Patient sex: M
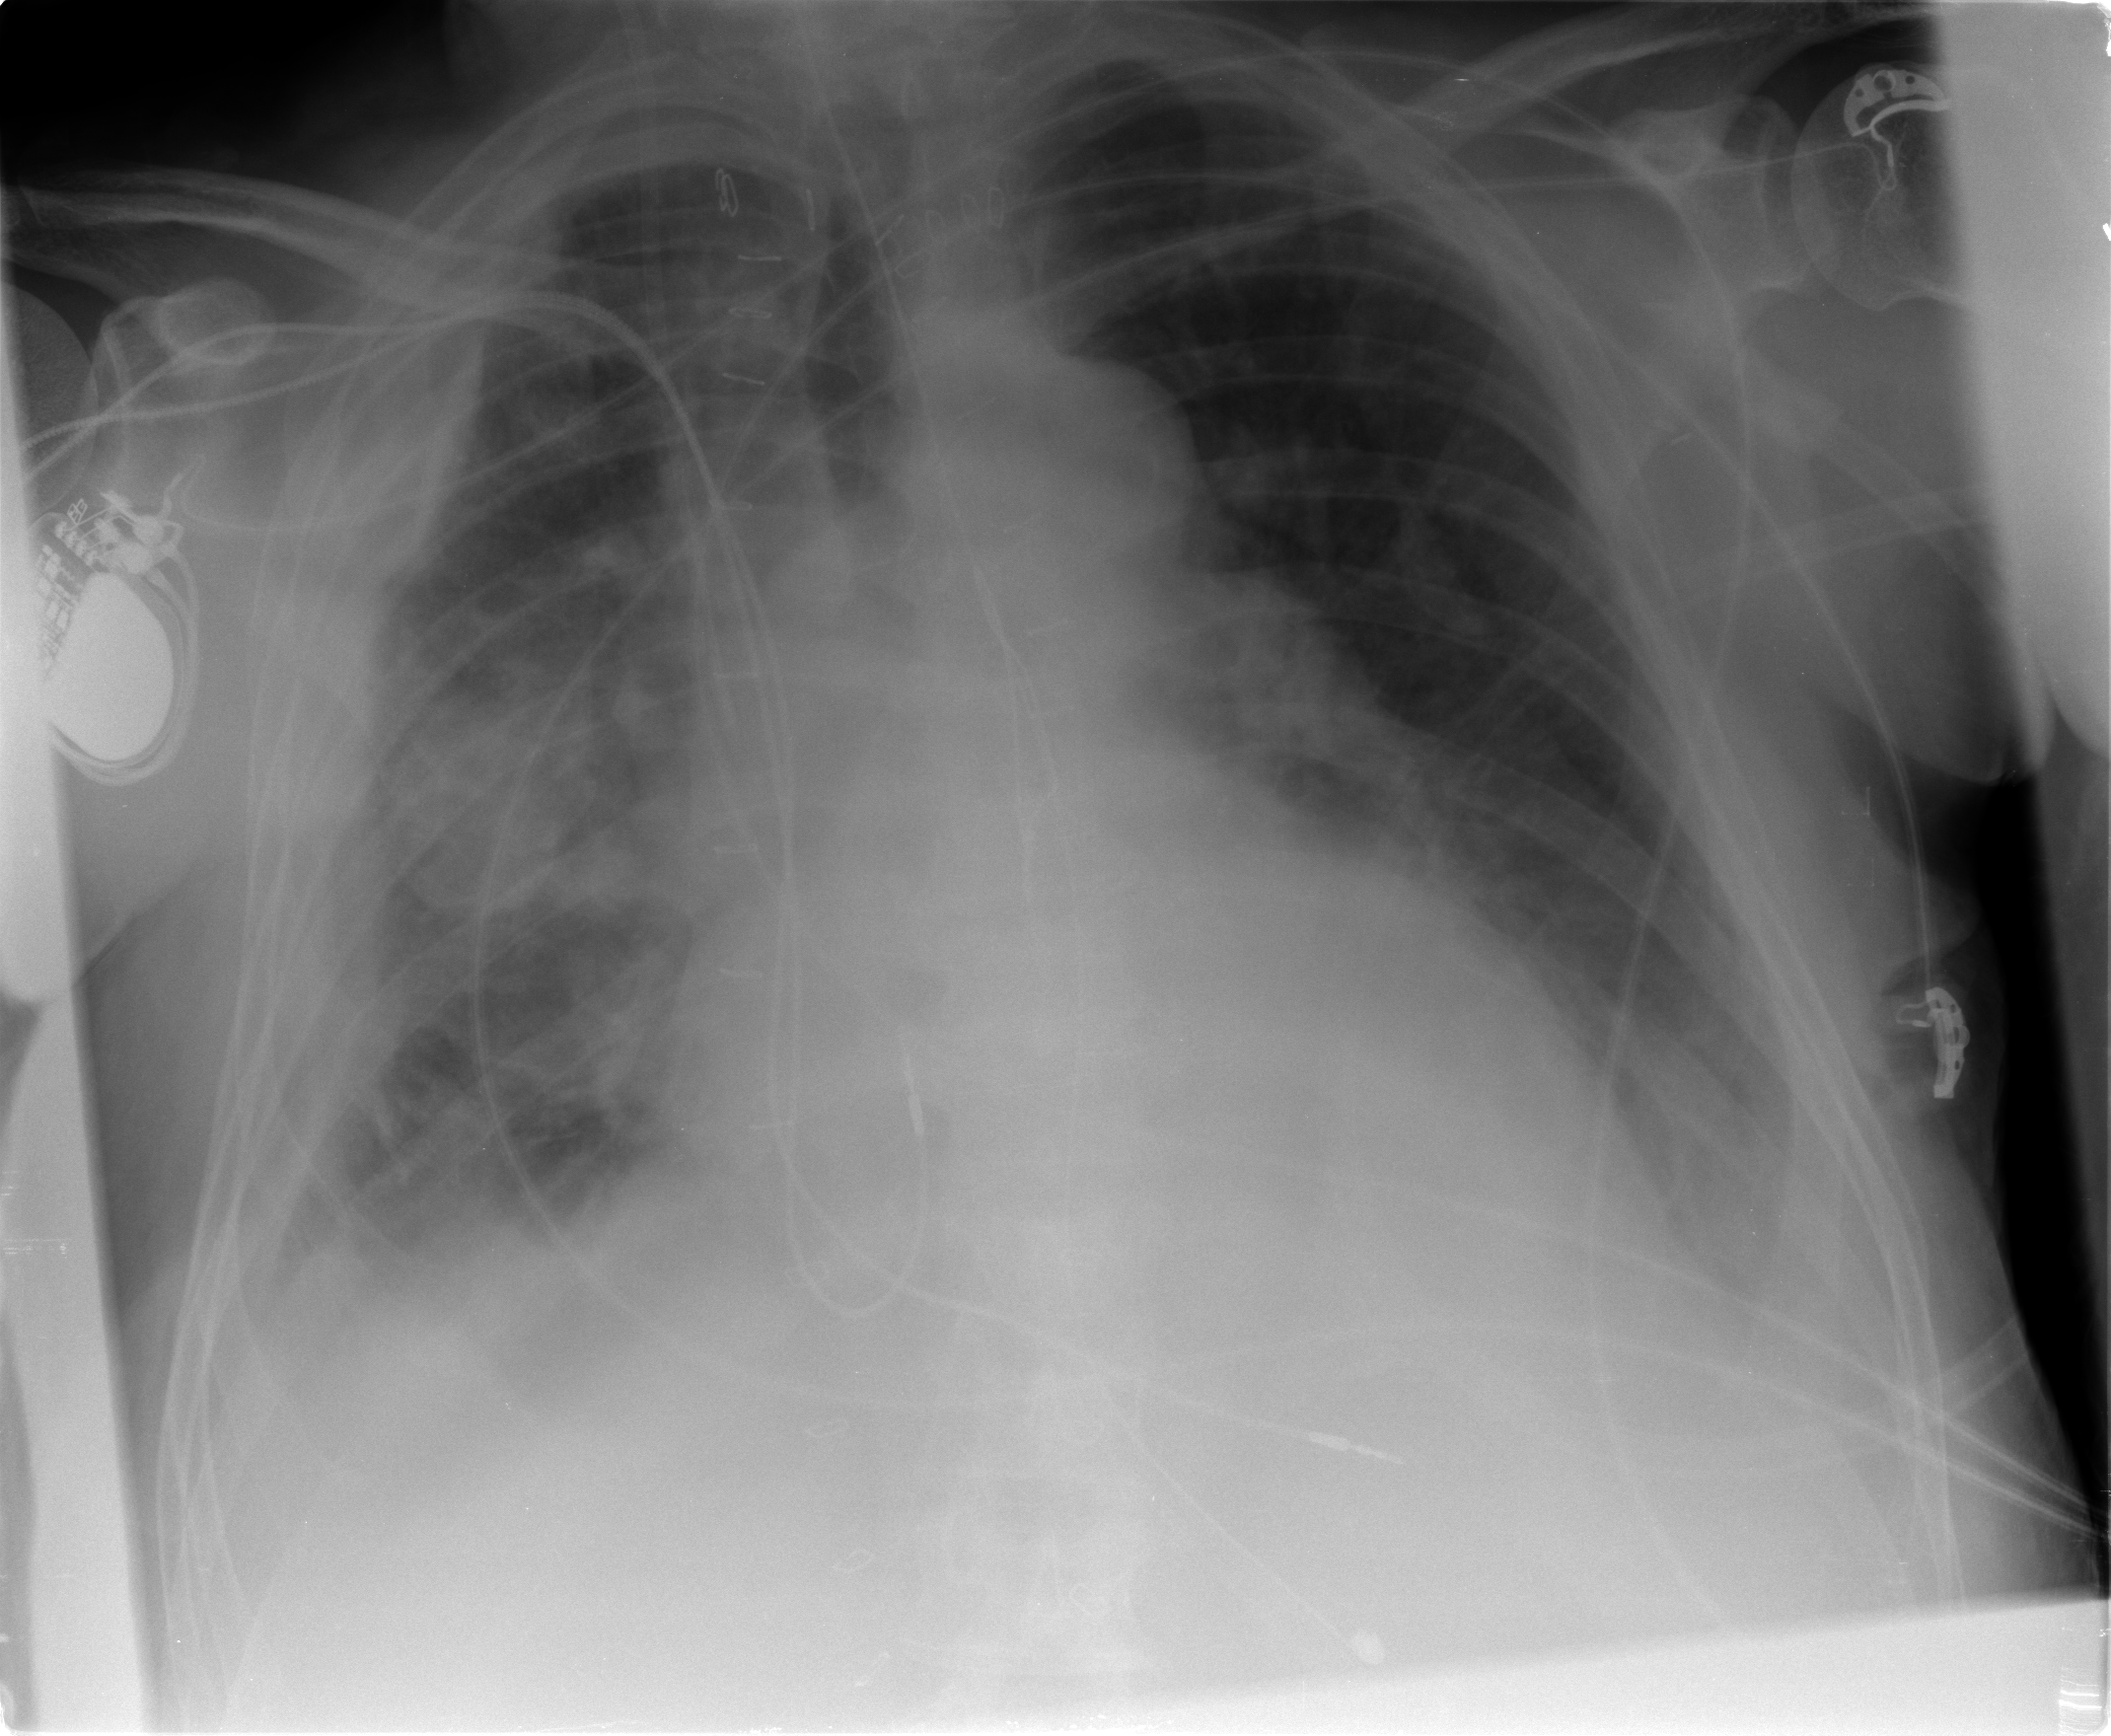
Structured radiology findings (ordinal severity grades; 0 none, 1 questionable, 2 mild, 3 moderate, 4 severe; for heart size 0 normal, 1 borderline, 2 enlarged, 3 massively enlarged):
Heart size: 2
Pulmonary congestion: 2
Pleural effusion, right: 3
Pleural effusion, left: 2
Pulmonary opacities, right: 2
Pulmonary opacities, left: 1
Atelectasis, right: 3
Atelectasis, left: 2